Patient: sex M, age 63
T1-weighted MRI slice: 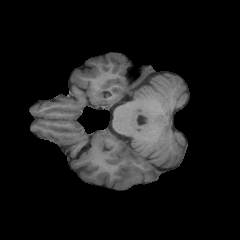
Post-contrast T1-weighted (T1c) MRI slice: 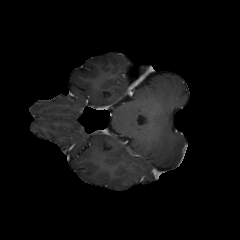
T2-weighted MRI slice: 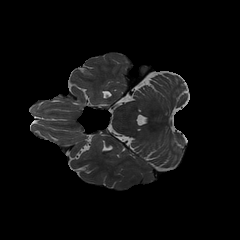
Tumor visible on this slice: no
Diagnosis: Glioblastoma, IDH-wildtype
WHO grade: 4